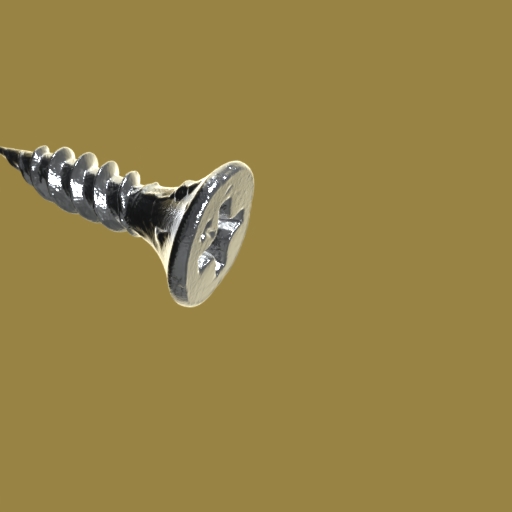
Label: screw